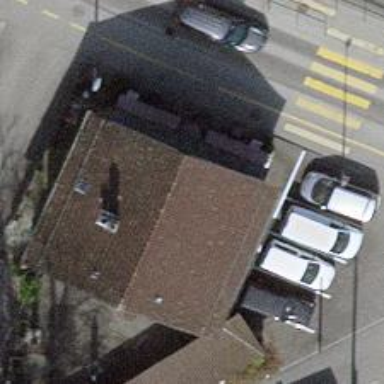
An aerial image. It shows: Restaurant.